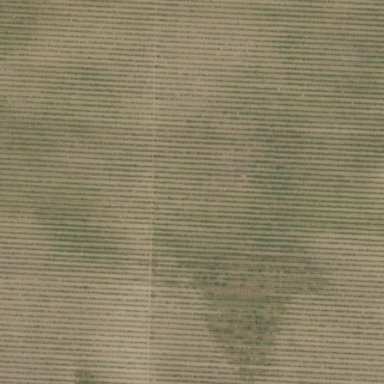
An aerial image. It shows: Vineyard.